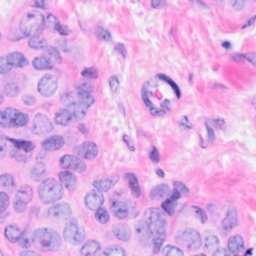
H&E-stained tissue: Breast